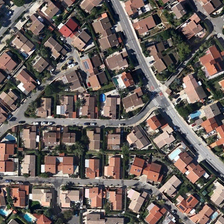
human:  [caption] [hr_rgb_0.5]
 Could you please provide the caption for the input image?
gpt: a number of residential areas are located on the road .

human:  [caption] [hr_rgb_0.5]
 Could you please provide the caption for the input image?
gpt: a lot of trees were planted around the house .

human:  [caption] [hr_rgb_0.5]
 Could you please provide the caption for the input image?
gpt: a number of residential areas are located on the road .

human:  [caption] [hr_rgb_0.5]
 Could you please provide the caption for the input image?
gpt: a lot of trees were planted around the house .

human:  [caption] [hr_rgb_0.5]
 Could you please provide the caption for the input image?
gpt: a number of residential areas are located on the road .